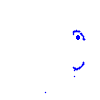
Particle: electron